В 90-х годах прошлого века была разработана технология, позволяющая создавать и управлять крайне малыми потоками жидкости, заключенными в ограниченном пространстве (характерные размеры меньше миллиметра). Эта технология называется микрофлюидика. С ее помощью, в частности, можно построить лабораторию-на-чипе (lab-on-chip), где в системах капилляров можно смешивать и разделять реагенты, воздействовать на разные части чипа температурой, током и другими параметрами. В итоге это позволяет использовать реагенты в очень малых количествах, что существенно удешевляет процессы разработки, особенно в химии современных лекарств.
Часть А. Течение в капилляре под действием разности давлений (2 балла) Настоящие капилляры имеют круглое или квадратное/прямоугольное сечение. Однако в этой задаче для простоты расчетов будем рассматривать прямоугольный капилляр с поперечными размерами $a$ и $b$ ($a \gg b$) и длины $L$ ($L \gg a$). Такой капилляр заполнен водой, и к его концам приложена разность давлений $\Delta P$.
Пусть в капилляре имеется установившееся ламинарное течение воды. Найдите зависимость скорости течения жидкости $v(z)$ в капилляре от координаты $z$ при установившемся ламинарном течении воды в капилляре. Ось $z$ направлена вдоль стороны $b$, начало координат находится на одной из стенок капилляра. Выразите ответ через $\Delta P$, параметры капилляра и вязкость жидкости $\eta$.
Часть B. Взаимодействие электролита и стенки капилляра (4 балла)  Электрической характеристикой двойного электрического слоя является потенциал, и в этой части задачи нужно найти его характерный вид вблизи одной плоской поверхности стенки капилляра в присутствии электролита. Будем считать, что сам электролит электрически нейтрален, а катионы и анионы имеют заряды $+e$ и $-e$ соответственно. Концентрация ионов каждого из типов вдали от стенок равна $n_0$. Диэлектрическая проницаемость электролита — $\varepsilon$, его вязкость — $\eta$. Пусть потенциал в объеме электролита равен нулю. Приложим к стенке капилляра некоторый потенциал $\varphi_0$. Из-за эффектов, происходящих в слое Гельмгольца, потенциал на границе этого слоя станет $\varphi_\delta$. Мы не будем в дальнейшем рассматривать процессы, происходящие в слое Гельмгольца, поэтому можно считать, что потенциал у границы капилляра равен $\varphi_\delta$. Ось $z$ направим перпендикулярно границе капилляра, начало координат находится на границе. Ионы электролита движутся под действием поля в вязкой среде. Силу сопротивления считайте пропорциональной скорости $\vec f=-\alpha \vec v$.
В некоторый момент в начальное сечение капилляра $AA'$ равномерно впрыскивается реагент. На рисунке жирные горизонтальные линии обозначают стенки капилляра. В листе ответов нарисуйте, где будет находиться реагент через $\tau=5~с$. Для рисунка выберите подходящий масштаб по горизонтальной оси, которая направлена вдоль течения жидкости. Параметры капилляра: $L = 8~\text{мм}$, $b = 0.2 ~\text{мм}$, разность давлений $\Delta P = 1.5 ~\text{Па}$, $\eta = 8.9 \cdot 10^{-4}~\text{Па} \cdot \text{с} $. Диффузией реагента пренебрегите.
Найдите установившуюся скорость ионов $v_z(z)$ на расстоянии $z$ от границы капилляра. Считайте, что перемещение иона за время установления скорости мало. Ответ выразите через заряд иона $q$ $(q = \pm e)$, $\alpha$ и потенциал $\varphi(z)$ (и его производные). В равновесном состоянии поток ионов, вызванный полем, должен быть уравновешен обратным потоком, связанным с разностью концентраций (диффузия), так что полный поток равен нулю. Диффузионный поток описывается законом Фика: $$ j=-D\cfrac{dn}{dz}, $$ где $j$ — количество частиц, пересекающих единичную площадку в единицу времени, $n$ — концентрация, $D$ — коэффициент диффузии, который для приведенной модели вязкой среды, описывается законом Эйнштейна-Смулоховского $D= kT/\alpha$ ($\alpha$ — тот же коэффициент, что и в силе сопротивления, $k$ — постоянная Больцмана, $T$ — абсолютная температура).
Выразите концентрации катионов ($n_+$) и анионов ($n_-$) вблизи стенки капилляра через потенциал в этой точке, а также через $n_0, e, \alpha, k, T$.
Выразите объемную плотность нескомпенсированного заряда $\rho(z)$ вблизи стенки капилляра через потенциал $\varphi(z)$, концентрацию ионов $n_0$ и физические постоянные $e, k, T$. Считая, что приложенный к стенке потенциал мал ($e\varphi_0 \ll kT$), получите приближенное значение $\rho(z)$. Во всех следующих пунктах также всегда используйте приближение $e \varphi \ll kT$.
Найдите зависимость потенциала $\varphi(z)$ от координаты вблизи стенки капилляра в диффузном слое. Помните, что на границе потенциал равен $\varphi_\delta$. Выразите ответ через $n_0$, $\varphi_\delta$, $T$, физические постоянные и параметры электролита.
Часть С. Движение электролита в капилляре (4 балла) В части B было показано, что вблизи стенки капилляра есть нескомпенсированный объемный заряд. Теперь, если приложить электрическое поле вдоль капилляра, ионы придут в движение, вовлекая за собой и окружающую жидкость. Разумеется, приложенное поле должно быть небольшим, чтобы его вкладом в изменение потенциала $\varphi(z)$ можно было пренебречь. В этой части не нужно учитывать разность давлений $\Delta P$, о которой говорилось ранее.
Найдите расстояние $\lambda$ (формулу и численное значение), на котором потенциал $\varphi(z)$ уменьшается в $e$ раз. Эта длина считается характерным размером диффузного слоя Гуи. Вязкость жидкости $\eta = 8.9 \cdot 10^{-4}~\text{Па} \cdot \text{с} $, концентрация ионов $n = 1.1 \cdot 10^{25}~\text{м}^{-3}$, электрическая постоянная $\varepsilon_0 = 8.85 \cdot 10^{-12} ~\text{Ф}/ \text{м}$, постоянная Больцмана $k = 1.38 \cdot 10^{-23}~\text{Дж}/\text{К}$, температура $T = 300~\text{К}$, диэлектрическая проницаемость $\varepsilon = 100$.
Запишите второй закон Ньютона для небольшого объема жидкости в проекции на направление электрического поля, учитывающий вязкое трение и электрическое поле, действующие на нескомпенсированный заряд. Выразите ответ через электрическое поле $E$, концентрацию ионов $n_0$, потенциал $\varphi(z)$, параметры жидкости и капилляра, а также скорость $v(z)$ и ее производные.
Найдите зависимость скорости течения жидкости от координаты $v(z)$.
Пусть в капилляре имеется установившееся ламинарное течение воды. В некоторый момент в сечение $AA'$ капилляра равномерно впрыскивается реагент, рисунок такой же как в части $\mathrm{A}$. В листе ответов нарисуйте, где будет находиться реагент через $\tau=5~с$. Используйте параметры капилляра из $\mathrm{A2}$ и численные данные из $\mathrm{B5}$. Потенциал $\varphi_\delta = 1.8~\text{В}$, падение напряжения на длине капилляра $U = 0.3~\text{В}$. Пренебрегите диффузией реагента вне диффузионного слоя. Для рисунка выберите подходящий масштаб по горизонтальной оси, направленной вдоль направления течения жидкости. Движение жидкости в микрофлюидике происходит в тонких капиллярах и на небольших скоростях и, таким образом, является как правило ламинарным. В привычных макроскопических трубах перемешивание жидкостей происходит главным образом из-за турбулентных явлений. Соответственно, в микрофлюидике смешивание жидкостей является существенной проблемой.
На основе части $\mathrm{С}$ этой задачи предложите систему, которая позволяет перемешать слои жидкости, текущие вблизи стенки капилляра.
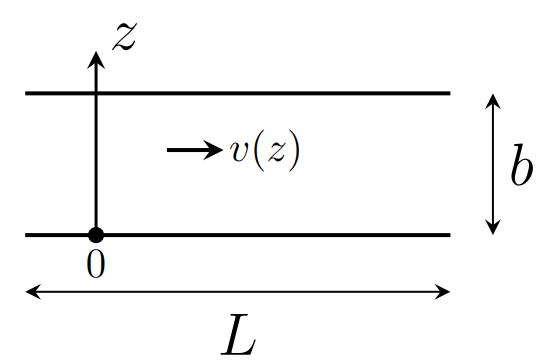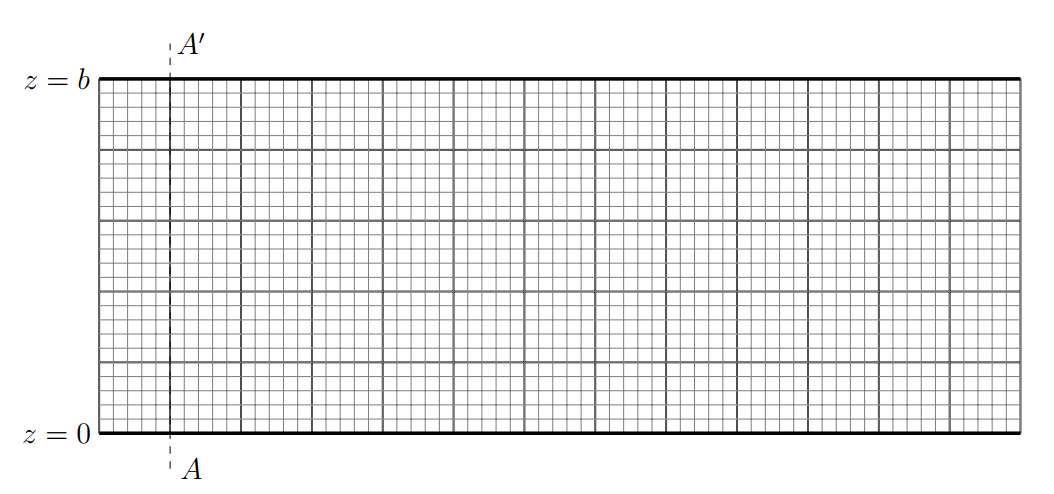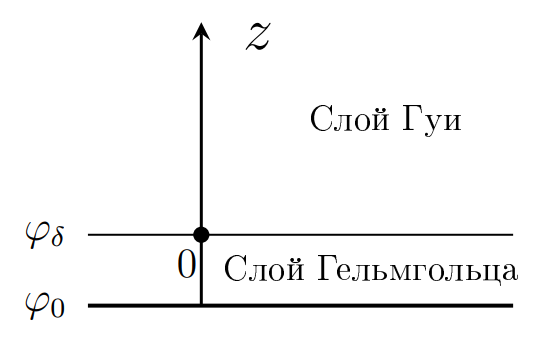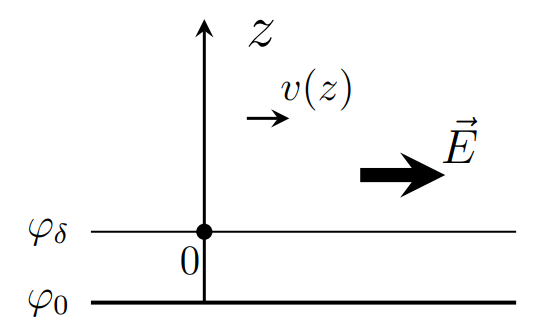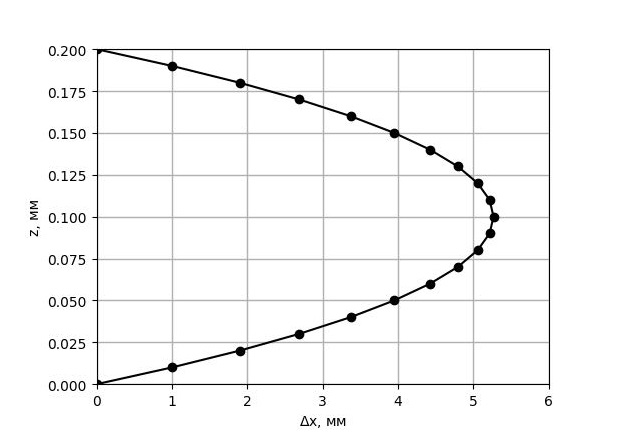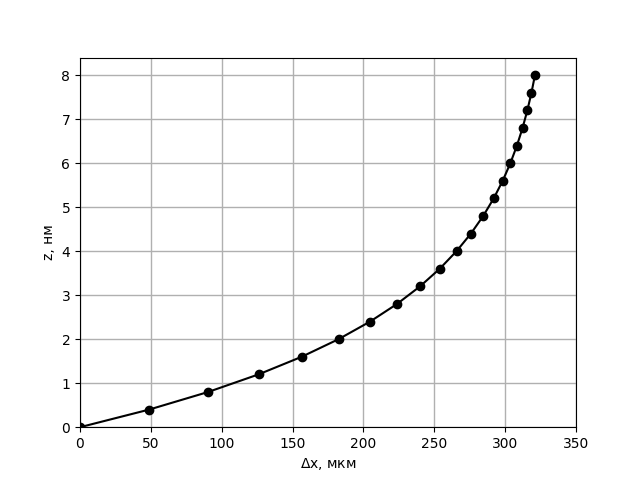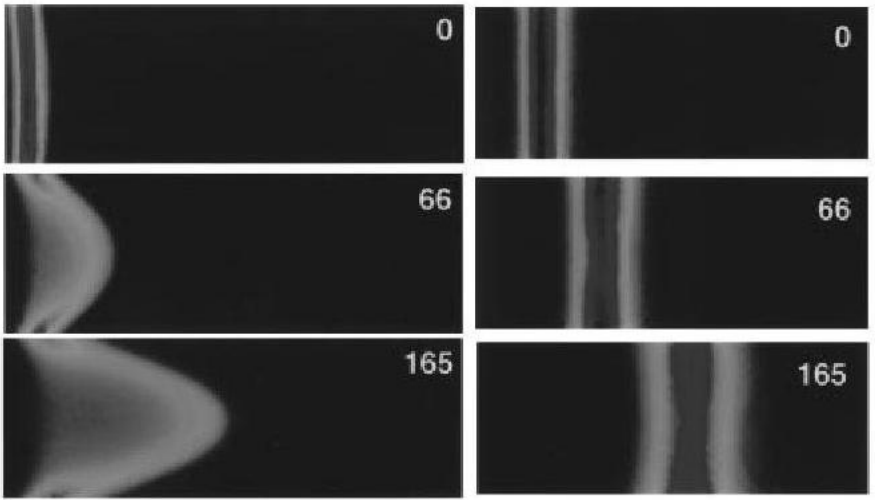
Пусть в капилляре имеется установившееся ламинарное течение воды. Найдите зависимость скорости течения жидкости $v(z)$ в капилляре от координаты $z$ при установившемся ламинарном течении воды в капилляре. Ось $z$ направлена вдоль стороны $b$, начало координат находится на одной из стенок капилляра. Выразите ответ через $\Delta P$, параметры капилляра и вязкость жидкости $\eta$.
Решение: Рассмотрим тонкий слоя жидкости, заключённый между плоскостями с координатами $z_1=z$ и $z_2=z+dz$. Силы вязкого трения, действующие в соответствующих плоскостях: $$ f_1 = -\eta \ aL \frac{dv_x}{dz} (z) \\ f_2 = \eta \ aL \frac{dv_x}{dz} (z+dz) $$ Тогда второй закон Ньютона примет вид: $$ \Delta Pa \ dz + f_1+f_2 = 0 \tag{1} $$ Отсюда уравнение на скорость: $$ \frac{d^2v_x}{dz^2} = -\frac{\Delta P}{\eta L} \tag{2} $$ Заметим, что совершенно необязательно было устремлять толщину слоя к нулю (т.е. уравнение (1) верно и при конечном $dz$). Более того, зафиксировав (например $z_1 =0$ или $z_1 = b/2$), мы получим проинтегрированный аналог уравнения (2). Общее решение уравнения (2) имеет вид: $$ v_x = -\frac{\Delta P}{\eta L} \frac{z^2}{2} + C_1 z + C_2 $$ Константы интегрирования определяются граничными условиями, в данном случае — $v(0)=0$ и $v(b)=0$. Отсюда получаем правильный ответ
Ответ: $$ v(z) = \frac{\Delta P}{2\eta L} \left(bz -z^2 \right) $$

В некоторый момент в начальное сечение капилляра $AA'$ равномерно впрыскивается реагент. На рисунке жирные горизонтальные линии обозначают стенки капилляра. В листе ответов нарисуйте, где будет находиться реагент через $\tau=5~с$.  Для рисунка выберите подходящий масштаб по горизонтальной оси, которая направлена вдоль течения жидкости.   Параметры капилляра: $L = 8~\text{мм}$, $b = 0.2 ~\text{мм}$, разность давлений $\Delta P = 1.5 ~\text{Па}$, $\eta = 8.9 \cdot 10^{-4}~\text{Па} \cdot \text{с} $. Диффузией реагента пренебрегите.
Решение: Построим на графике зависимость $x(z) = \tau v(z)$

Найдите установившуюся скорость ионов $v_z(z)$ на расстоянии $z$ от границы капилляра. Считайте, что перемещение иона за время установления скорости мало. Ответ выразите через заряд иона $q$ $(q = \pm e)$, $\alpha$ и потенциал $\varphi(z)$ (и его производные).
Решение: В установившемся режиме второй закон Ньютона в проекции на ось $z$ выглядит следующим образом: $$ -\alpha v_z + q E_z = 0 $$ Выражая электрическое поле через градиент потенциала $E_z = - \tfrac{d \varphi}{dz}$, получаем ответ
Ответ: $$ v_z = - \frac{q}{\alpha} \frac{d \varphi}{dz} \tag{3} $$

Выразите концентрации катионов ($n_+$) и анионов ($n_-$) вблизи стенки капилляра через потенциал в этой точке, а также через $n_0, e, \alpha, k, T$.
Решение: Поток частиц, связанный с наличием электрического поля уравновешивается потоком ионов, связанным с диффузией. Таким образом, условие баланса будет выглядеть следующим образом: $$ n v_z -D \frac{dn}{dz} = 0 $$ Подставляя сюда уравнение (3), получим $$ -\frac{q}{\alpha D} \frac{d \varphi}{dz} = \frac{1}{n} \frac{dn}{dz} $$ Интегрируя обе части уравнения по $z$ и подставляя $D=\frac{kT}{\alpha}$, находим $$ -\frac{q}{kT} (\varphi - 0) = \ln(\frac{n}{n_0}) $$ В итоге, Результат данного пункта является частным случаем распределения Больцмана. Конечно же, такое совпадение не случайно.
Ответ: $$ n = n_0 \exp \left( -\frac{q \varphi}{kT} \right) $$  Результат данного пункта является частным случаем распределения Больцмана. Конечно же, такое совпадение не случайно.

Выразите объемную плотность нескомпенсированного заряда $\rho(z)$ вблизи стенки капилляра через потенциал $\varphi(z)$, концентрацию ионов $n_0$  и физические постоянные $e, k, T$. Считая, что приложенный к стенке потенциал мал ($e\varphi_0 \ll kT$), получите приближенное значение $\rho(z)$.
Решение: $$ \rho = e(n_+ - n_-) = en_0 \left[ \exp \left( -\frac{e \varphi}{kT} \right) - \exp \left( \frac{e \varphi}{kT} \right) \right] = - 2 e n_0 \sinh{\left( \frac{e \varphi}{kT} \right)} \tag{4} $$ Раскладывая выражение по параметру $\frac{e \varphi}{kT}$, найдём
Ответ: $$ \rho \approx - 2 \frac{e^2 n_0 \varphi}{kT} \tag{5} $$

Найдите зависимость потенциала $\varphi(z)$ от координаты вблизи стенки капилляра в диффузном слое. Помните, что на границе потенциал равен $\varphi_\delta$. Выразите ответ через $n_0$, $\varphi_\delta$,  $T$, физические постоянные и параметры электролита.
Решение: Теорема Гаусса в дифференциальной форме в одномерном случае имеет вид: $$ \rho = - \varepsilon \varepsilon_0 \frac{d^2 \varphi}{dz^2} $$ Используя разложение (5) получаем $$ \frac{d^2 \varphi}{ dz^2} = 2 \frac{e^2 n_0}{\varepsilon \varepsilon_0 kT} \varphi \tag{6} $$ Это линейное дифференциальное уравнение, его общее решение в данном случае выглядит следующим образом: $$ \varphi(z) = C_1 \exp \left( z/\lambda \right) + C_2 \exp \left( - z/\lambda \right), $$ где $\lambda$ определяется из уравнения (6), а коэффициенты $C_1$ и $C_2$ — из начальных условий $\varphi(0) = \varphi_\delta$ и $\varphi(+\infty) = 0$. Заметим, что второе граничное условие автоматически подразумевает $\lambda \ll b$, т.е. нахождение второй стенки на бесконечности. При учёте отклонения от этого условия, строго говоря, $C_1 \neq 0$. Однако, ответ пункта B5 позволяет отбросить какие-либо сомнения по этому поводу. В итоге $\textit{Примечание.}$ Заметим более интересный с точки зрения физики момент. Для применимости разложения (5) и характерных значений $\varphi_\delta \sim 1\: В$ температура $T$ должна быть $ T \gg \frac{e \varphi_\delta}{k} \sim 10^4\: \text{К}$! Однако, используемое в задаче приближение не так плохо, как могло бы показаться на первый взгляд. Убедимся в этом, решив уравнения без использования приближения (5). Из комбинации (4) и теоремы Гаусса находим: $$ \frac{d^2 \varphi}{dz^2} = 2 \frac{e n_0}{\varepsilon \varepsilon_0} \sinh{\left( \frac{e \varphi}{kT} \right)} $$ Далее, интегрируя уравнение по $\varphi$: $$ \int \sinh{\left( \frac{e \varphi}{kT} \right)} d \varphi = \frac{kT}{e} \cosh{\left( \frac{e \varphi}{kT} \right)} + C \\ \int \frac{d^2 \varphi}{dz^2} d\varphi = \int \frac{d \varphi'_z}{dz} \varphi'_z \: dz = \int \varphi'_z d \varphi'_z = \frac{ (\varphi'_z)^2}{2} + C, $$ где $\varphi'_z \equiv \frac{d \varphi}{dz} = - E_z $. Подставляя граничное условие $\varphi'_z (+\infty) = 0$ получаем: $$ \varphi'_z = -2\sqrt{ \frac{e n_0}{\varepsilon \varepsilon_0} \frac{kT}{e} \left( \cosh{\left( \frac{e \varphi}{kT} \right)} -1 \right)} = -2\sqrt{2\frac{e n_0}{\varepsilon \varepsilon_0} \frac{kT}{e}} \sinh{\left( \frac{e \varphi}{2kT} \right)} $$ Далее, разделяя переменные и интегрируя: $$ -2\sqrt{2\frac{e n_0}{\varepsilon \varepsilon_0} \frac{kT}{e}} z = \int \limits_{\varphi_\delta}^\varphi \frac{d \varphi}{\sinh{\left( \frac{e \varphi}{2kT} \right)}} = \frac{2kT}{e} \ln{\tanh{\frac{e \varphi}{4kT}}} \Bigg|_{\varphi_\delta}^\varphi $$ Отсюда $$ \varphi = \frac{4kT}{e} \tanh^{-1} \left[ \tanh{ \left( \frac{e \varphi_\delta}{4kT} \right)}{\exp \left(- z/\lambda \right)} \right], $$ где $\lambda$ в точности равна своему значению в предыдущем рассмотрении. Теперь проанализируем асимптотику данного решения на бесконечности. Для $z \gg \lambda$ экспонента оказывается малой, поэтому в ведущем приближении $\tanh^{-1} (x) \approx x$, и реальная зависимость оказывается $$ \varphi \rightarrow \frac{4kT}{e} \tanh{ \left( \frac{e \varphi_\delta}{4kT} \right)}{\exp \left(- z/\lambda \right)} $$ Такие образом, наше приближение на низких температурах даёт правильное значение \lambda$, однако коэффициент перед экспонентой (префактор) будет неточным.

Найдите расстояние $\lambda$ (формулу и численное значение), на котором потенциал $\varphi(z)$ уменьшается в $e$ раз. Эта длина считается характерным размером диффузного слоя Гуи. Вязкость жидкости $\eta = 8.9 \cdot 10^{-4}~\text{Па} \cdot \text{с} $, концентрация ионов $n = 1.1 \cdot 10^{25}~\text{м}^{-3}$, электрическая постоянная $\varepsilon_0 = 8.85 \cdot 10^{-12} ~\text{Ф}/ \text{м}$, постоянная Больцмана $k = 1.38 \cdot 10^{-23}~\text{Дж}/\text{К}$, температура $T = 300~\text{К}$, диэлектрическая проницаемость $\varepsilon = 100$.
Решение: Потенциал уменьшается в $e$ раз при $z = \lambda$, формула для $\lambda$ была найдена в пункте $B4$.
Ответ: $\lambda = \sqrt{\tfrac{\varepsilon \varepsilon_0 kT}{2e^2 n_0}} \approx 2,55 нм$

Запишите второй закон Ньютона для небольшого объема жидкости в проекции на направление электрического поля, учитывающий вязкое трение и электрическое поле, действующие на нескомпенсированный заряд.  Выразите ответ через электрическое поле $E$, концентрацию ионов $n_0$, потенциал $\varphi(z)$, параметры жидкости и капилляра, а также скорость $v(z)$ и ее производные.
Решение: Данный пункт аналогичен решению пункта $A1$. Силы вязкого трения, действующие на слой будут эквивалентны, а электрическое поле будет действовать с силой $$ F_E = \rho E\: aL \: dz $$ Тогда аналогично уравнению $(1)$: $$ \eta\frac{d^2v}{dz^2} + \rho E = 0 $$ С учетом выражений $(5)$ и $(7)$: $$ \eta \frac{d^2 v}{dz^2} - \frac{\varepsilon \varepsilon_0 E}{\lambda^2} \varphi_\delta \exp \left( - z/\lambda \right)= 0 $$
Ответ: $$ \eta \frac{d^2 v}{dz^2} - \frac{\varepsilon \varepsilon_0 E}{\lambda^2} \varphi_\delta \exp \left( - z/\lambda \right)= 0 $$

Найдите зависимость скорости течения жидкости от координаты $v(z)$.
Решение: Из пункта $C1$ имеем дифференциальное уравнение: $$ \frac{d^2 v}{dz^2} = \frac{\varepsilon \varepsilon_0 E}{ \eta \lambda^2} \varphi_\delta e^ \left( -z/\lambda \right) $$ Найдем его решение, проинтегрировав обе части по $dz$ дважды: $$ v = \frac{\varepsilon \varepsilon_0 E}{ \eta} \varphi_\delta e^ \left( -z/\lambda \right) + C_1z + C_2 \quad (C_1, C_2 = const) $$ Из граничного условия $v(0) = 0$ находим: $$ C_2 = -\frac{\varepsilon \varepsilon_0 E}{ \eta} \varphi_\delta $$ Со вторым граничным условием всё обстоит немного сложнее. Строго говоря, $\textit{правильным}\:$ граничным условием является $v(b)=0$. Однако для того, чтобы рассматривать вторую стенку необходимо внести изменения и в распределение потенциала, добавив возрастающую экспоненту. Но с точки зрения физики это только добавит такую же картинку распределения потенциала у другой стенки. При рассмотрении же только одной стенки возникает следующая проблема: с используемой точностью при $z \sim \lambda$ любые граничные условия для $z \sim b$ будут неотличимы друг от друга, так как фактически они все эквивалентны бесконечности и члены вида $z/b \ll 1$ пренебрежимо малы. Тем не менее если мы хотим найти распределение потенциала на масштабах размеров трубы, вклад этих членов становится существенным. В нашей же модели найти $C_2$ можно следующим образом. Обратимся к формуле (8) — она справедлива при любом $\varphi (z)$ . Т.к. граничные условия на стенках одинаковы, $v(z)$ и $\varphi(z)$ должны быть симметричны относительно центра трубы. Из этого факта и формулы (8) следует $C_1 = 0$. $\textit {Примечание.}$ На самом деле можно получить более общее выражение для скорости $v$, показав, что она зависит только лишь от $\varphi (z)$, при этом вид самой зависимости потенциала от координаты неважен. Запишем уравнение: $$ \eta\frac{d^2v}{dz^2} + \rho E = 0 $$ С учетом теоремы Гаусса оно запишется в виде: $$ \eta\frac{d^2v}{dz^2} - \varepsilon \varepsilon_0 \frac{d^2 \varphi}{dz^2} E = 0 $$ Аналогично два раза проинтегрируем по $dz$ и получим: $$ v =\frac{ \varepsilon \varepsilon_0 E \varphi}{\eta} + C_3 z + C_4 \quad (C_3, C_4 = const) $$ $C_3 = 0$ в силу симметрии трубки. При $\varphi = \varphi_\delta$ $v = 0$, откуда $C_4 = -\frac{ \varepsilon \varepsilon_0 E \varphi_\delta}{\eta}$. Итоговый ответ: $$ v = \frac{ \varepsilon \varepsilon_0 E}{\eta}(\varphi - \varphi_\delta) \tag{8} $$
Ответ: $$ v =-\frac{\varepsilon \varepsilon_0 E}{\eta} \varphi_\delta \left( 1- e^{- z/\lambda} \right) $$  $\textit {Примечание.}$ На самом деле можно получить более общее выражение для скорости $v$, показав, что она зависит только лишь от $\varphi (z)$, при этом вид самой зависимости потенциала от координаты неважен. Запишем уравнение: $$ \eta\frac{d^2v}{dz^2} + \rho E = 0 $$ С учетом теоремы Гаусса оно запишется в виде: $$ \eta\frac{d^2v}{dz^2} - \varepsilon \varepsilon_0 \frac{d^2 \varphi}{dz^2} E = 0 $$ Аналогично два раза проинтегрируем по $dz$ и получим: $$ v =\frac{ \varepsilon \varepsilon_0 E \varphi}{\eta} + C_3 z + C_4 \quad (C_3, C_4 = const) $$ $C_3 = 0$ в силу симметрии трубки. При $\varphi = \varphi_\delta$ $v = 0$, откуда $C_4 = -\frac{ \varepsilon \varepsilon_0 E \varphi_\delta}{\eta}$. Итоговый ответ: $$ v = \frac{ \varepsilon \varepsilon_0 E}{\eta}(\varphi - \varphi_\delta) \tag{8} $$

Пусть в капилляре имеется установившееся ламинарное течение воды. В некоторый момент в сечение $AA'$ капилляра равномерно впрыскивается реагент, рисунок такой же как в части $\mathrm{A}$.  В листе ответов нарисуйте, где будет находиться реагент через $\tau=5~с$. Используйте параметры капилляра из $\mathrm{A2}$  и численные данные из $\mathrm{B5}$. Потенциал $\varphi_\delta = 1.8~\text{В}$, падение напряжения на длине капилляра $U = 0.3~\text{В}$. Пренебрегите диффузией реагента вне диффузионного слоя. Для рисунка выберите подходящий масштаб по горизонтальной оси,  направленной вдоль направления течения жидкости.
Решение: По формуле для скорости, полученной в пункте $C2$ легко рассчитывается смещение слоя жидкости ($\Delta x = v \tau$). Получив значения для нескольких $z$, можно построить график, представленный ниже. Заметим, что экспонента значительно затухает уже при $z \sim \lambda$. Учитывая, что $\lambda \ll b$, при $z \sim b$ $v \approx -\frac{\varepsilon \varepsilon_0 E}{\eta} \varphi_\delta = const.$, и на рисунке фронт будет изображаться как прямая линия, параллельная оси $z$.
Ответ: Заметим, что экспонента значительно затухает уже при $z \sim \lambda$. Учитывая, что $\lambda \ll b$, при $z \sim b$ $v \approx -\frac{\varepsilon \varepsilon_0 E}{\eta} \varphi_\delta = const.$, и на рисунке фронт будет изображаться как прямая линия, параллельная оси $z$. Фотографии реального эксперимента. Слева -- профиль распределения реагента в случае однородно распределённого давления, справа -- случай, рассматриваемый в части С.

На основе части $\mathrm{С}$ этой задачи предложите систему, которая позволяет перемешать слои жидкости, текущие вблизи стенки капилляра.
Ответ: В данной части возможны различные системы, приведем качественный пример одной из них. Обозначим за $Ox$ ось, сонаправленную с $\vec{E}$ на рисунке из части $C$. Пусть проекция поля на данную ось имеет следующий вид зависимости от координаты $x$: $$ E_x = E_0sin(k x) $$ На основании предыдущих пунктов части $C$ мы можем утверждать, что это приведет к тому, что слои в некоторых местах будут вынуждены двигаться навстречу друг другу. Такое движение приведет к их смешиванию.
Темы:
T, Механика, Вязкость, Электромагнетизм, Сборы XY, X, Электродинамика, 2023, Электрокинетика, Распределение Больцмана